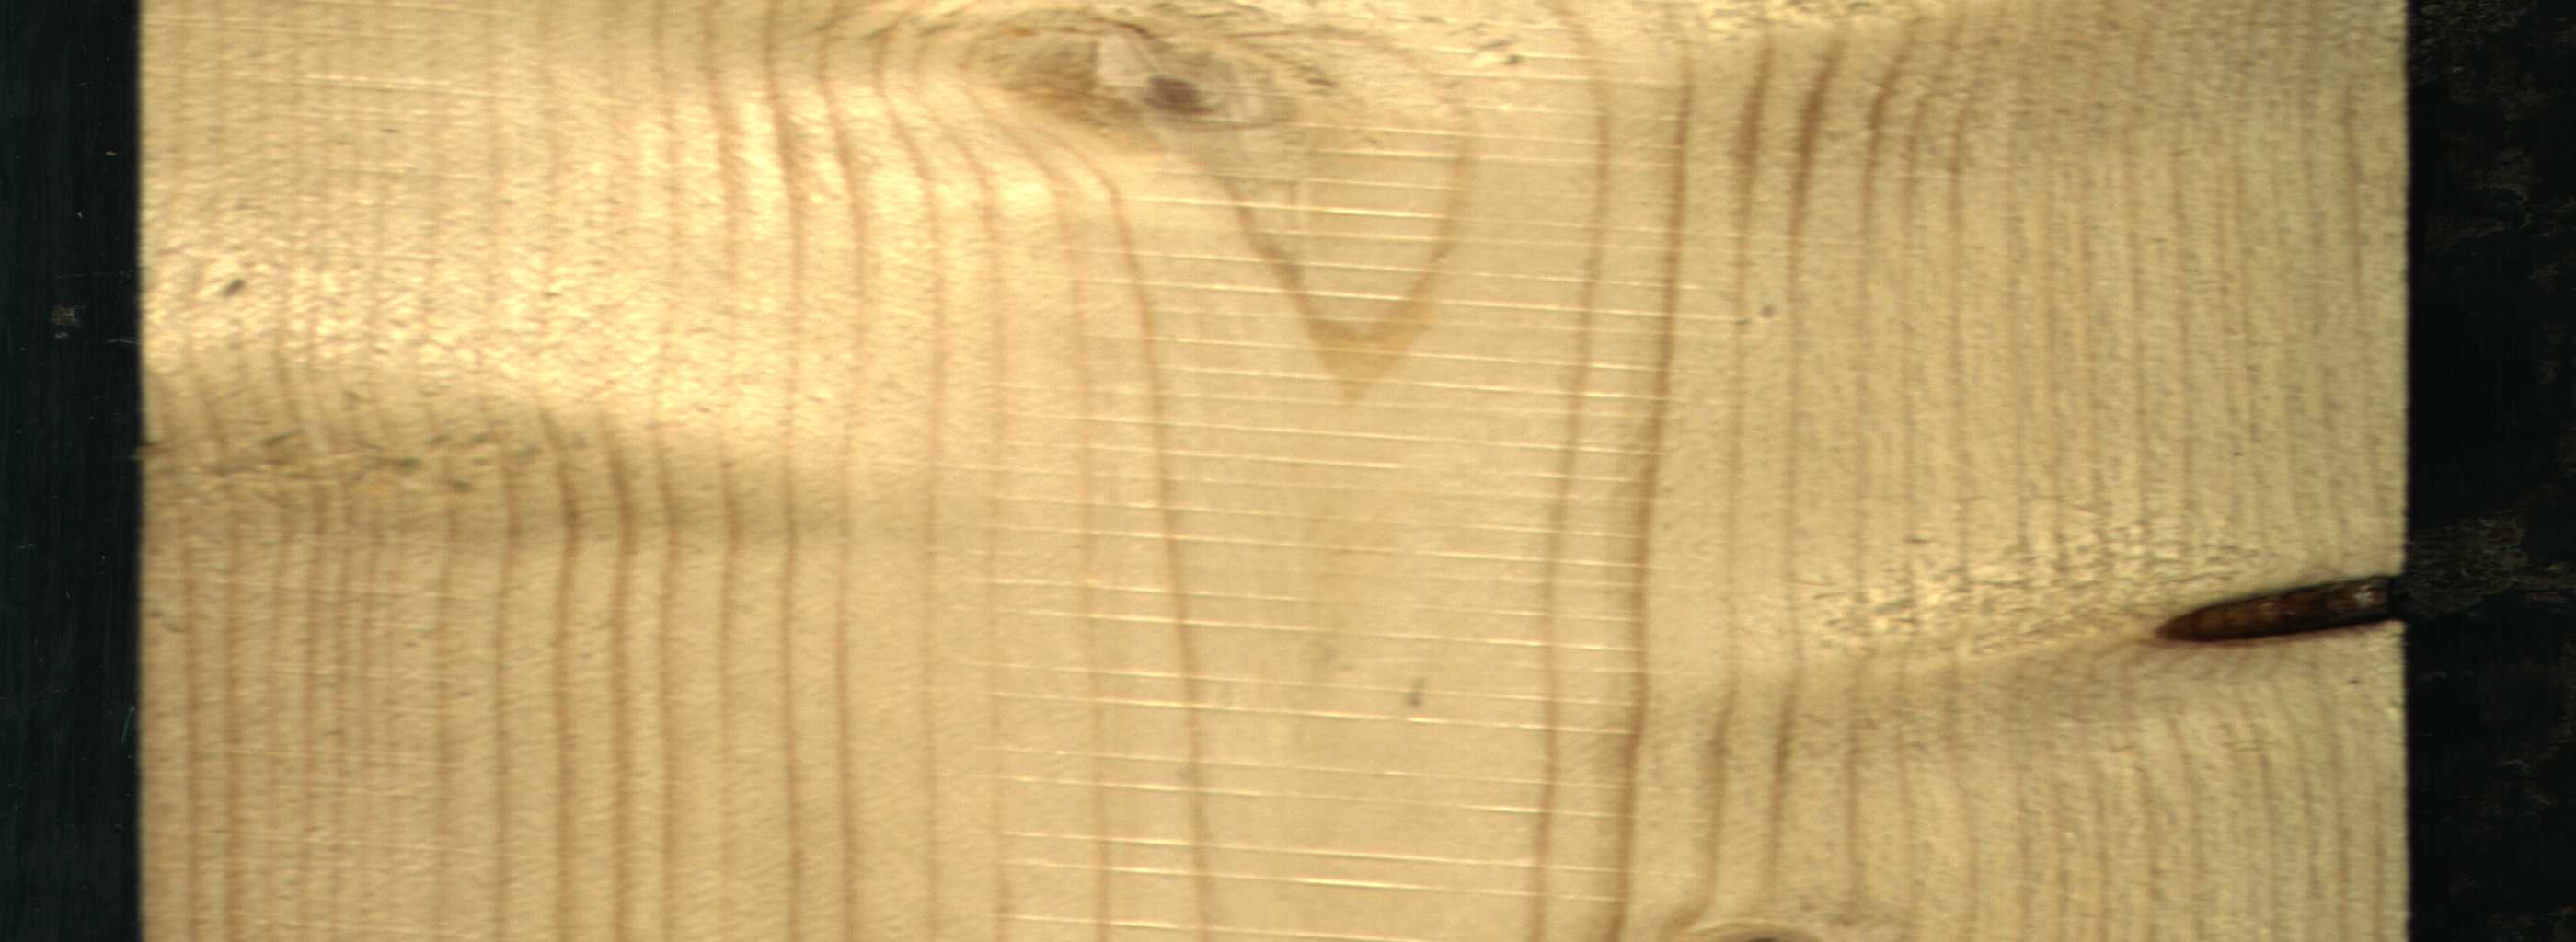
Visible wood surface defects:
Knot_missing
Live_Knot
Live_Knot